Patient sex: M
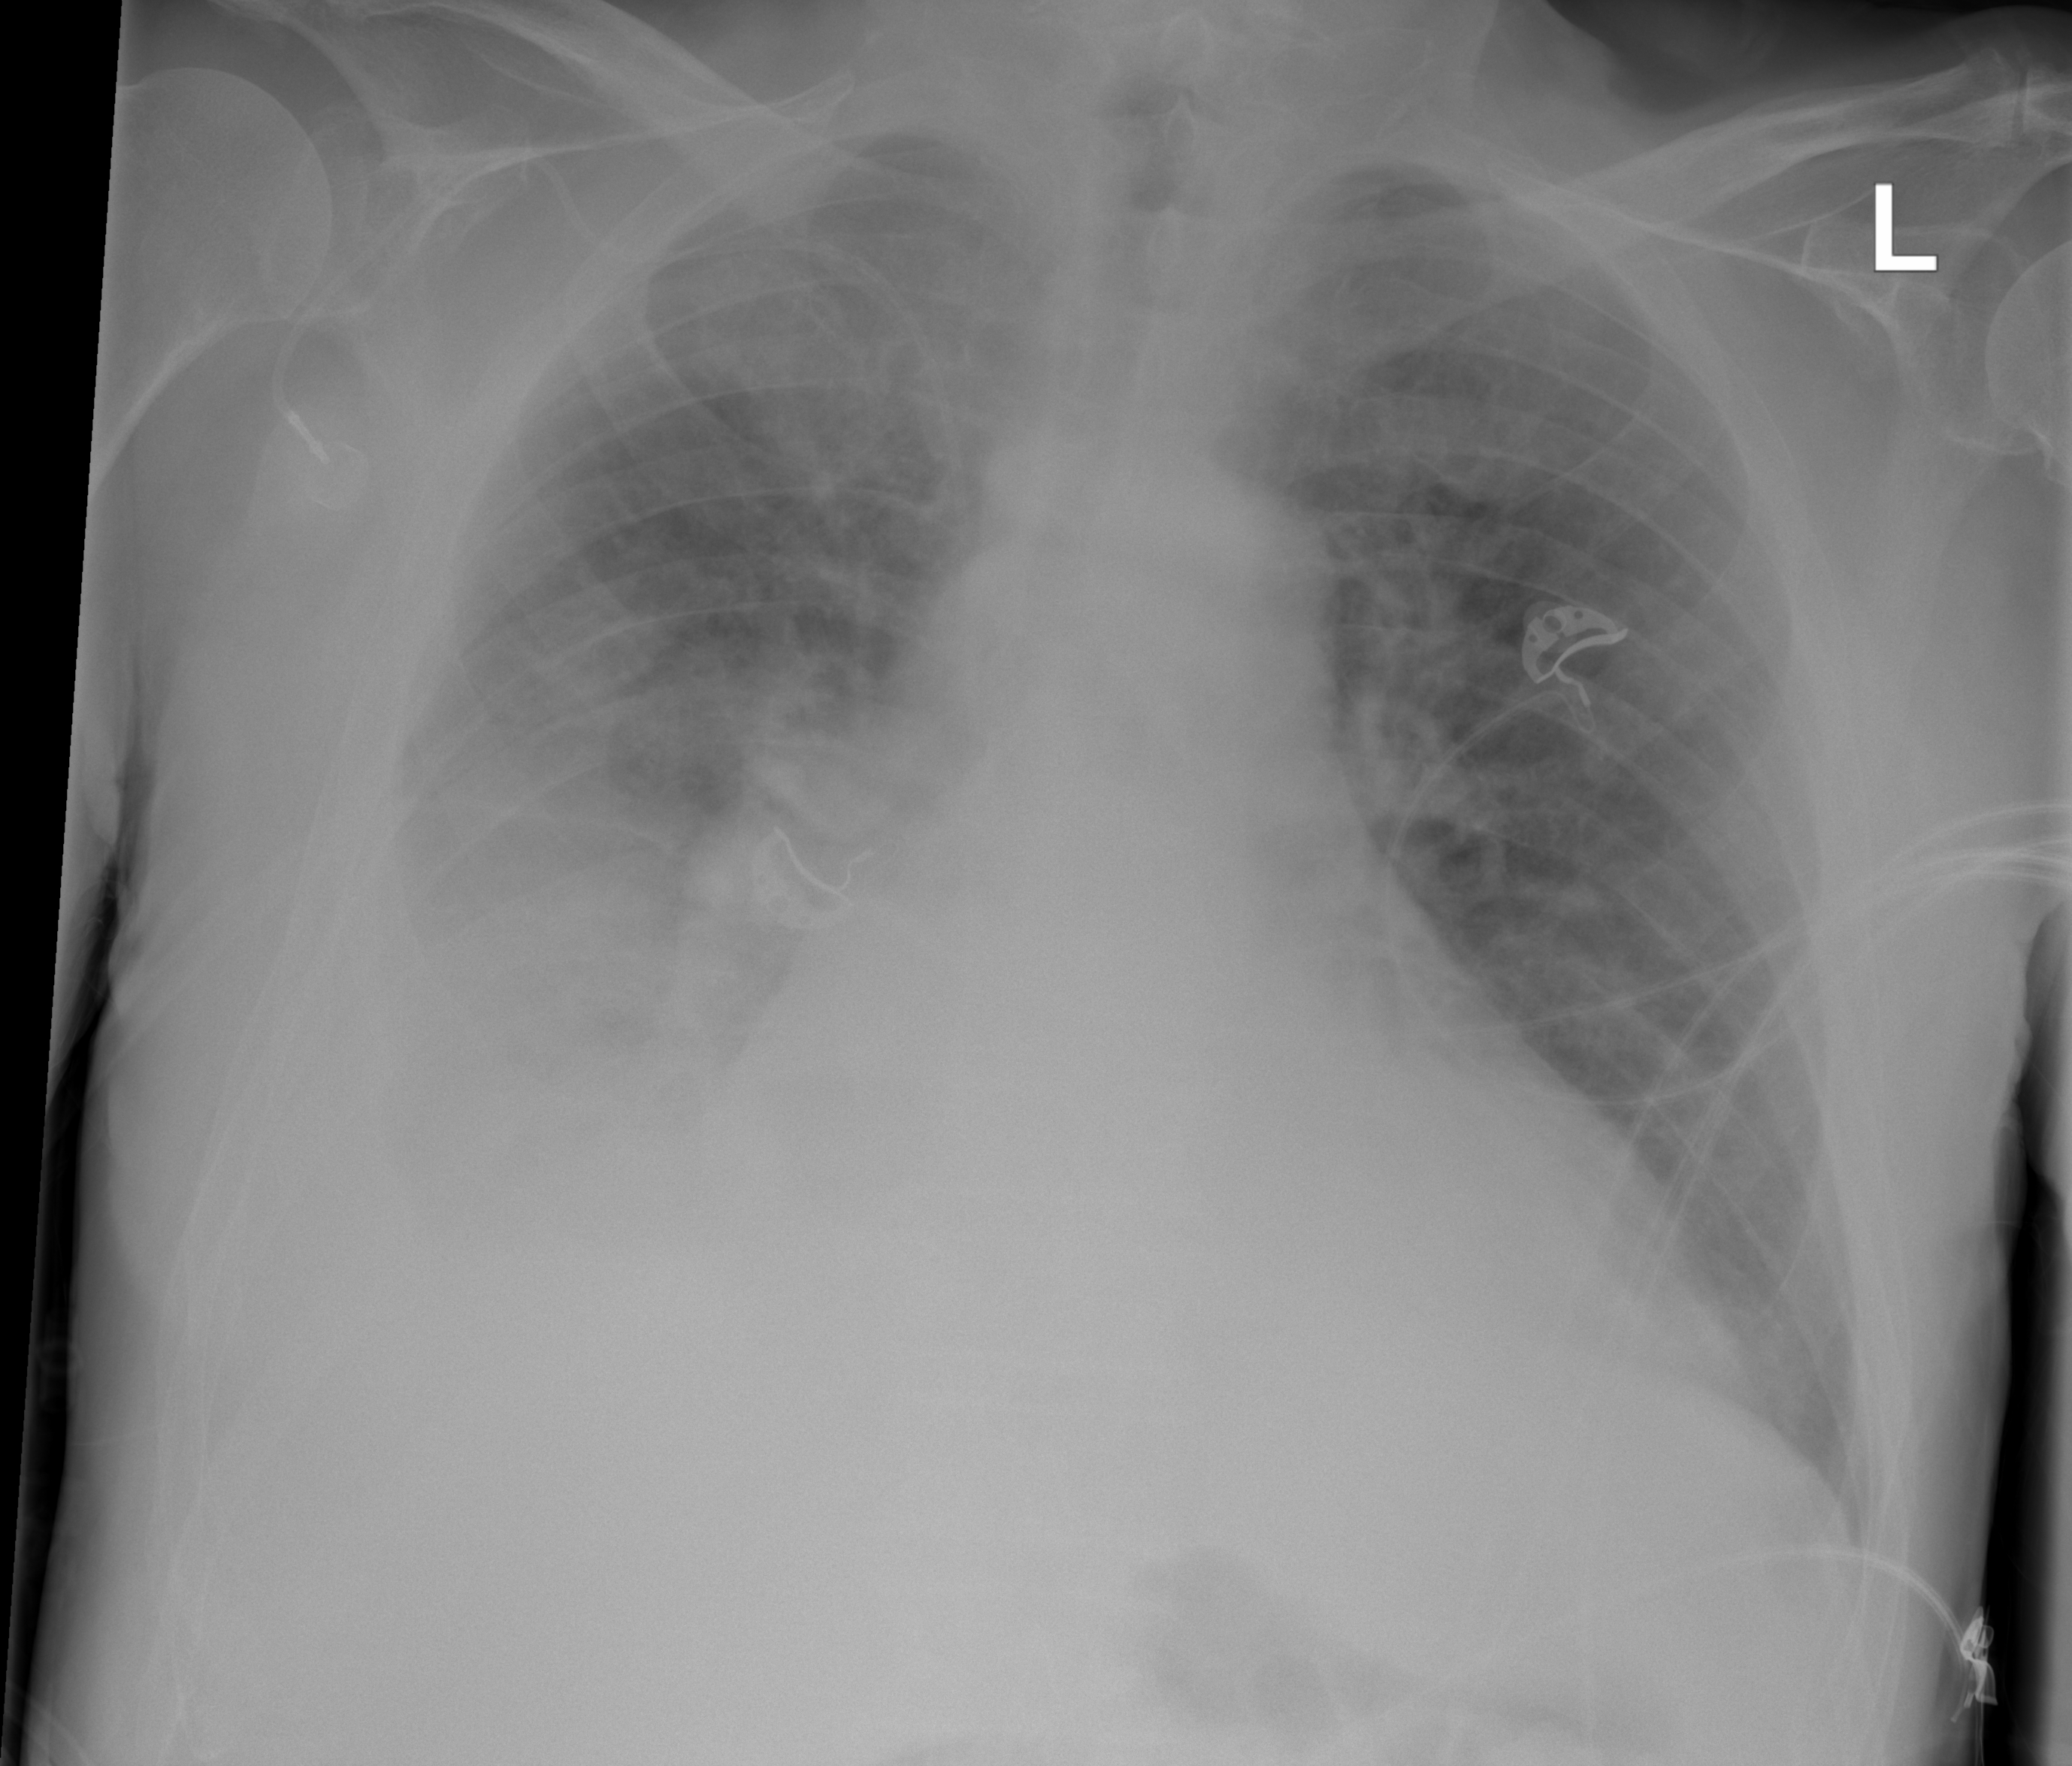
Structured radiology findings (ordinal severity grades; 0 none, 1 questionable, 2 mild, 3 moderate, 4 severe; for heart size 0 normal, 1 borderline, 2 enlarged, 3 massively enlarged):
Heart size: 3
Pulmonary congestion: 2
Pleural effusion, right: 3
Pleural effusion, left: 1
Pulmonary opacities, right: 2
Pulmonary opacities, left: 0
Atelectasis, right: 2
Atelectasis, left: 0